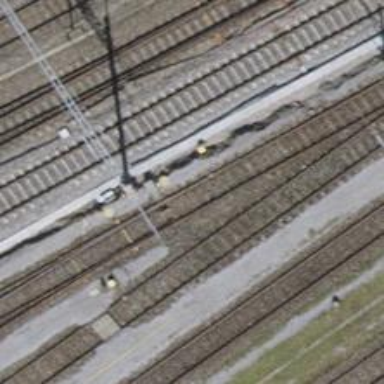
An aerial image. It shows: Railway yard with electrified contact lines.